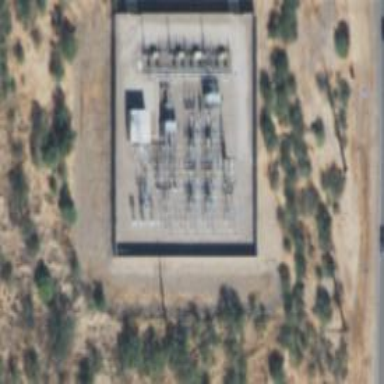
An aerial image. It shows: Switch used for power control.